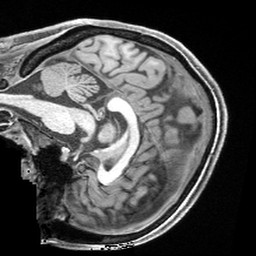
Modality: T1w
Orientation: sagittal